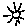
Label: sun